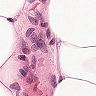
Metastatic tissue present: no